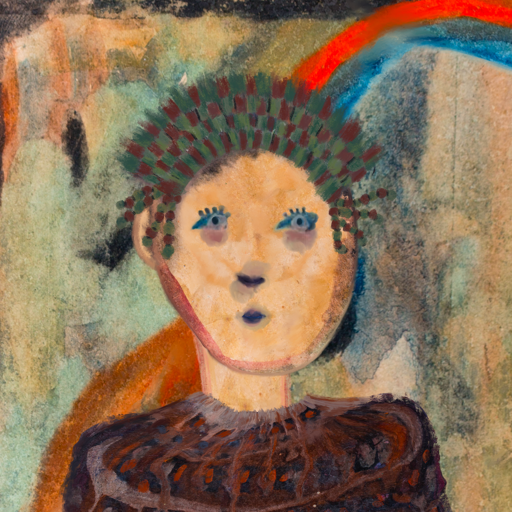
Background: Childish, Head And Neck Front: Childish, Face Front: Hill_Girl, Bust: Hypocrite, Hair Front: Blank, Head Accessory: After_Raid_Crown, Second Necklace: Blank, Necklace: Blank, Baby: Blank